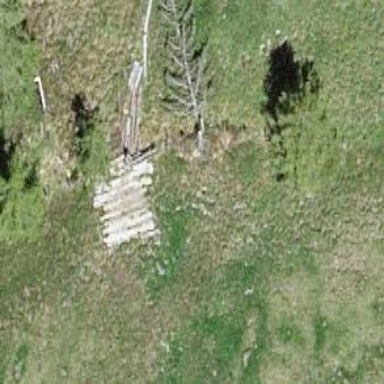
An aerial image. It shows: Path on bridge.